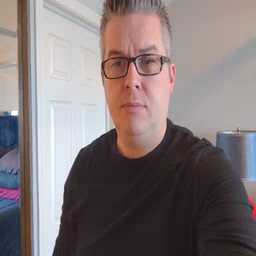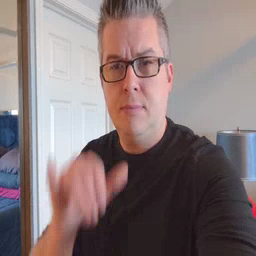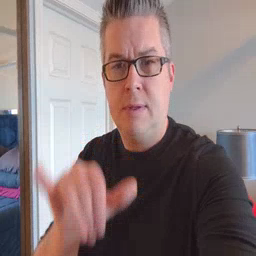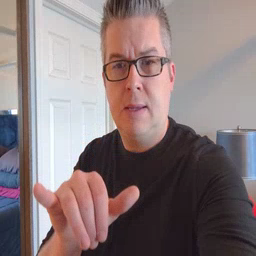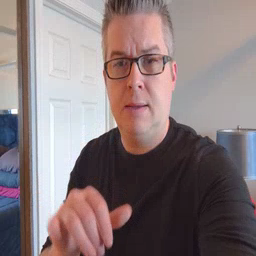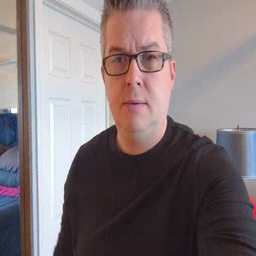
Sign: stay